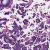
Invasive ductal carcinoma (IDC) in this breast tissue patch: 1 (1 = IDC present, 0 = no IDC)